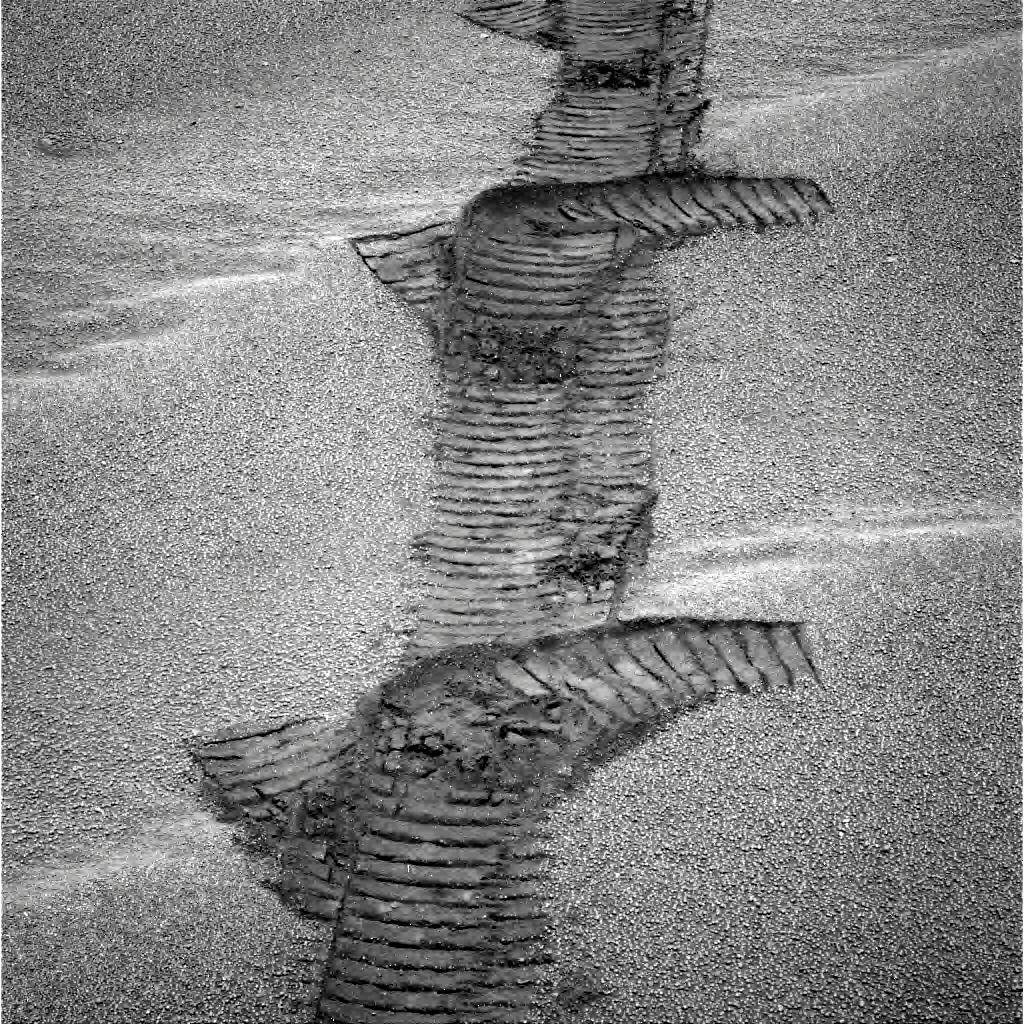
Terrain classes present: Gravel / Sand / Soil, Track